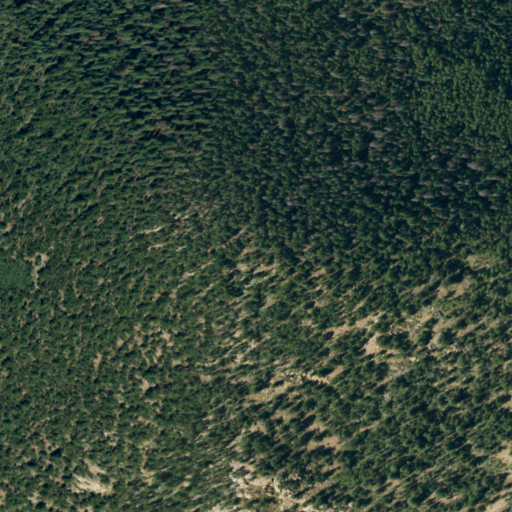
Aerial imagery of mountain in Colorado named Antelope Mountain containing evergreen forest, shrub, and deciduous forest